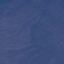
Land use / land cover class: HerbaceousVegetation